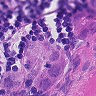
Metastatic tissue present: yes